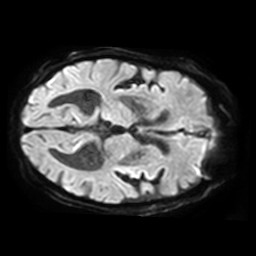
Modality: TRACE
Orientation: axial
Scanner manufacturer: philips
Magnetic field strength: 3 T
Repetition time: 3.714 s
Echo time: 0.059 s